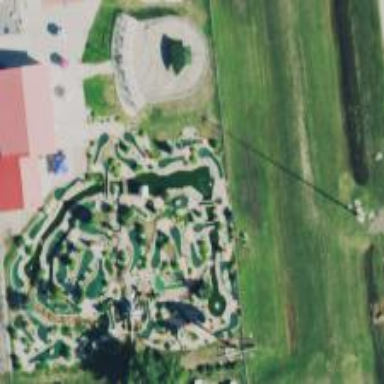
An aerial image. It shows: Miniature golf leisure land.